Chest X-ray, PA view. Patient: 47 years old, sex F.
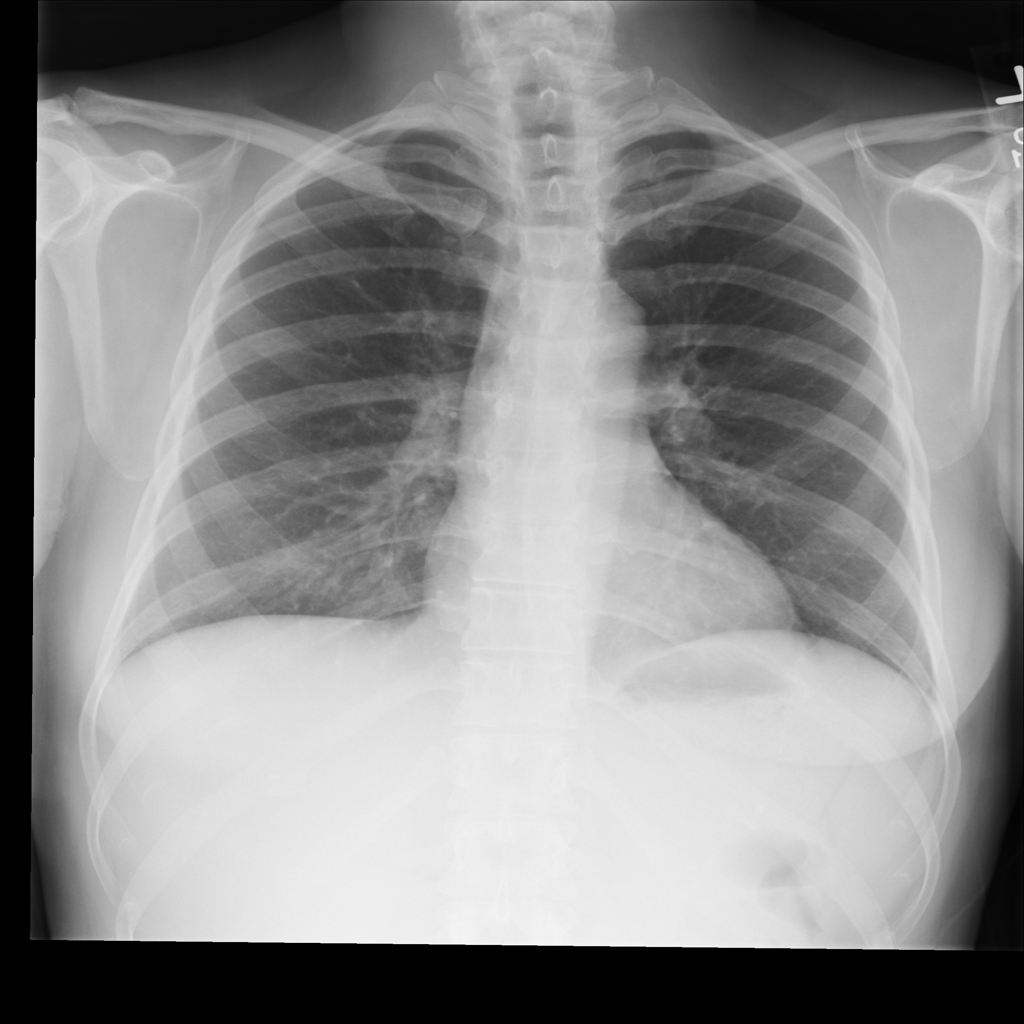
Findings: Atelectasis